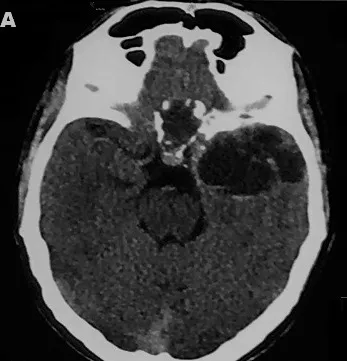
(A-D) CECT brain and paranasal sinuses showing infiltrative solid-cystic mixed density lesion epicentred in the base of skull predominantly involving the sphenoid sinus causing its expansion and ballooning. The lesion has caused erosion of the left lateral wall of the sphenoid sinus, left anterior and posterior clinoid process, floor of sella and sphenoid sinus and lateral wall of the left orbit with extension into the left antero-medial temporal lobe and left cavernous sinus.
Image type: radiology (ct)